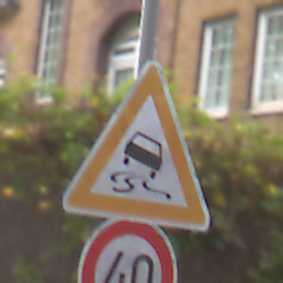
Verkehrszeichen: SchleuderOderRutschgefahr
Zusatzzeichen unten: Geschwindigkeit40
Umgebung: Outdoor, Urban
Tageszeit: MorningAfternoon
Wetter: Overcast
Licht: Natural
Jahreszeit: NotSpecified
Kontrast: LowContrast